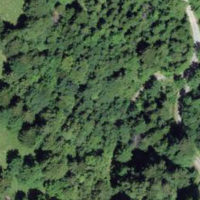
EUNIS habitat code: 45
Species observed at this site:
Anemone ranunculoides
Lathyrus vernus
Petasites albus